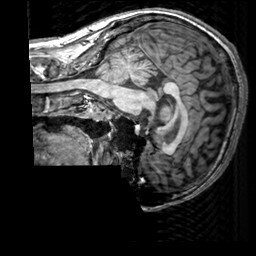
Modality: T1w
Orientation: sagittal
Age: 32
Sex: male
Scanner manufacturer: siemens
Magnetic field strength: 3 T
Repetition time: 2.3 s
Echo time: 0.00303 s